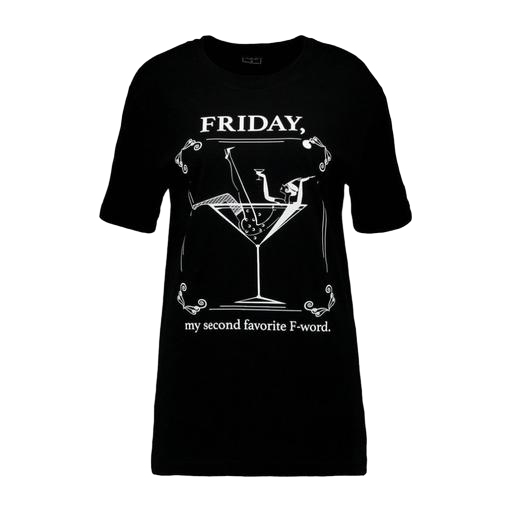
friday t-shirt, black plus size printed t-shirt only macy, front t shirt, white background